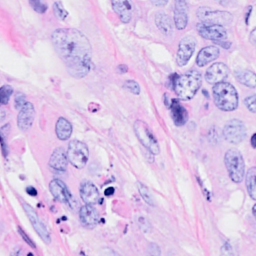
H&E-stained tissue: Breast